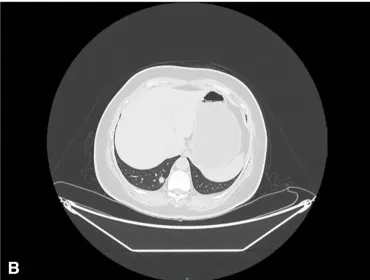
Chest (lung) CT showed nodule in the lower lobe of the right lung.
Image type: radiology (ct)